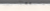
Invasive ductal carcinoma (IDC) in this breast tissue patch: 0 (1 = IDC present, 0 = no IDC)